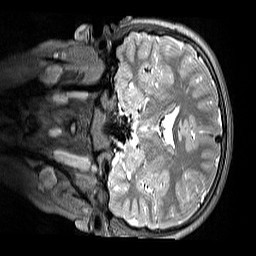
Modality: T2w
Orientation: coronal
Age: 9
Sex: male
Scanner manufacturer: siemens
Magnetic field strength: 3 T
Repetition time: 3.2 s
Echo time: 0.408 s